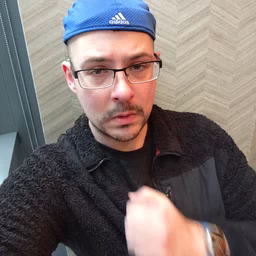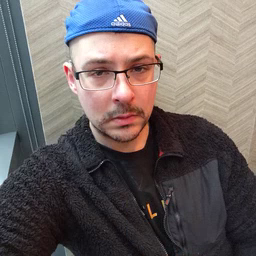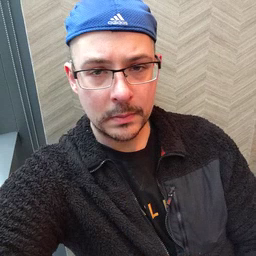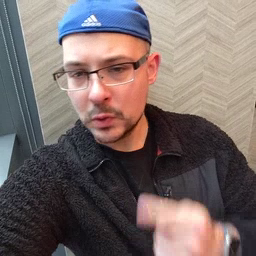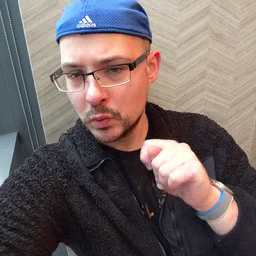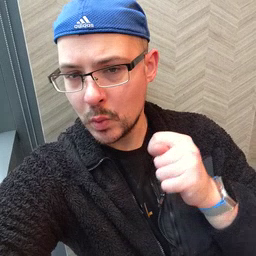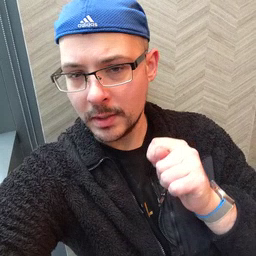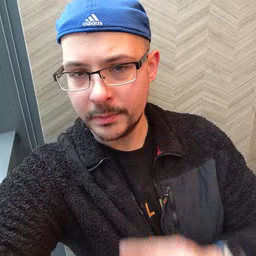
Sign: toy